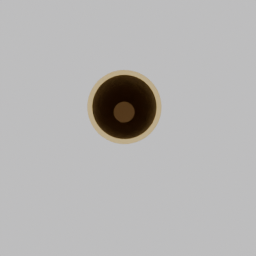
Label: decoration